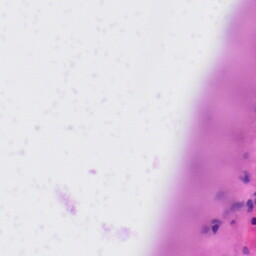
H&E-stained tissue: Liver